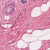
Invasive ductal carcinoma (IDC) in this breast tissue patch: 0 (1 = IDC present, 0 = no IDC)